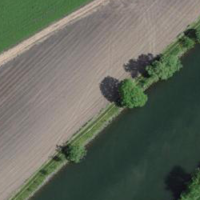
EUNIS habitat code: 52
Species observed at this site:
Humulus lupulus